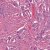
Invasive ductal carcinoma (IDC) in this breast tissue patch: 1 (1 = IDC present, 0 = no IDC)